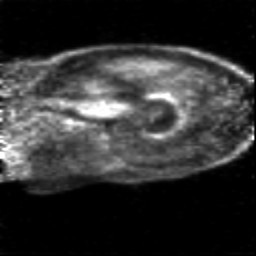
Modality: PET
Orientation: sagittal
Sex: female
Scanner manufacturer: siemens